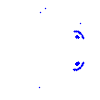
Particle: electron